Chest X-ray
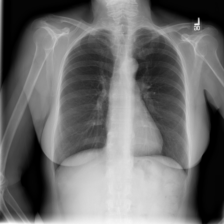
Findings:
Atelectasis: negative
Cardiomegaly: negative
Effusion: negative
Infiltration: negative
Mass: negative
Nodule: negative
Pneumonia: negative
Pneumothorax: negative
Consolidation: negative
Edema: negative
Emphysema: negative
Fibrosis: negative
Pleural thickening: negative
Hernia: negative